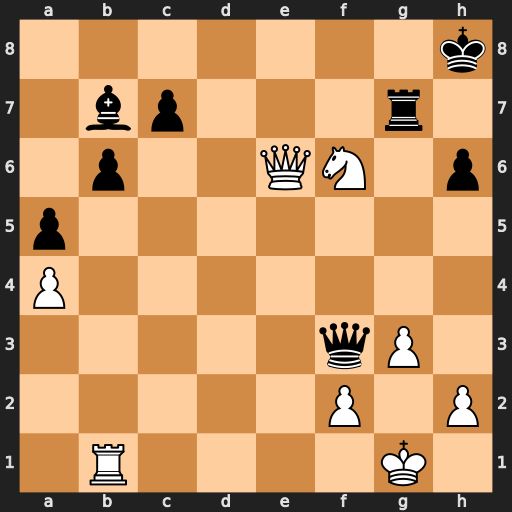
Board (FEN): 7k/1bp3r1/1p2QN1p/p7/P7/5qP1/5P1P/1R4K1
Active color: w
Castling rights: -
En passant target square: -
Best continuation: Qe8+ Rg8 Qxg8#